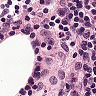
Metastatic tissue present: no